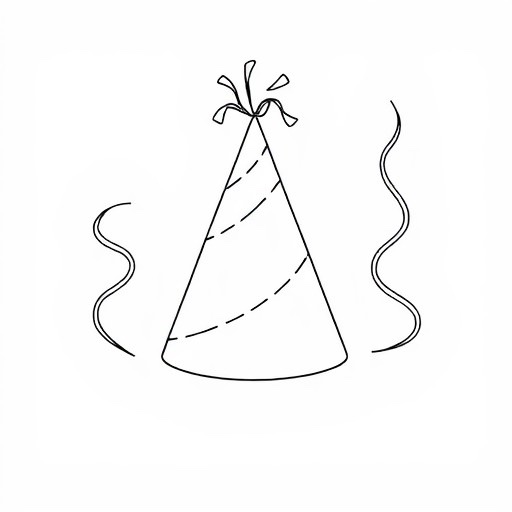
Category: Birthday